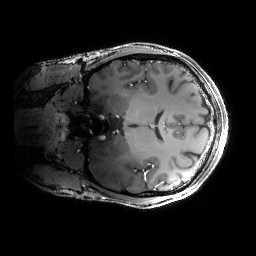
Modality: T1w
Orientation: coronal
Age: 29
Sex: male
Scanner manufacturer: siemens
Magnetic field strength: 6.98 T
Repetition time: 2.37 s
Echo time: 0.00231 s